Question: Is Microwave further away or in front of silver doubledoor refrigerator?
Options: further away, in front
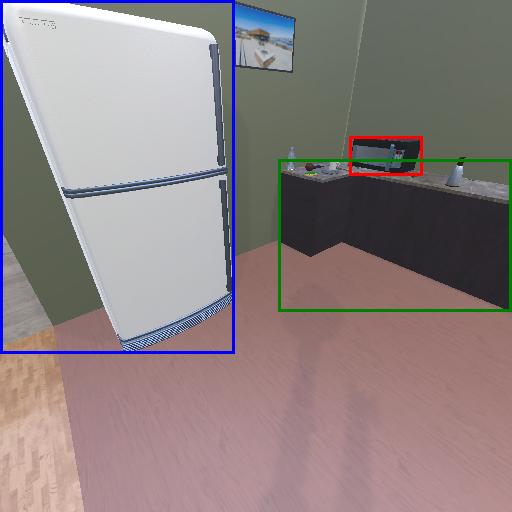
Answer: further away